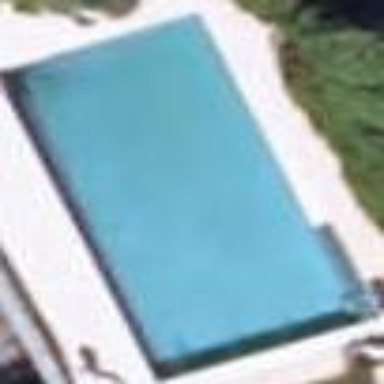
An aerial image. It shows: Swimming pool located in leisure land.